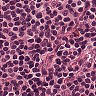
Metastatic tissue present: no